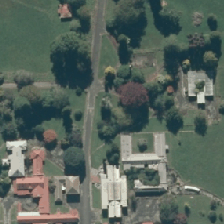
Land cover: urban_build_up